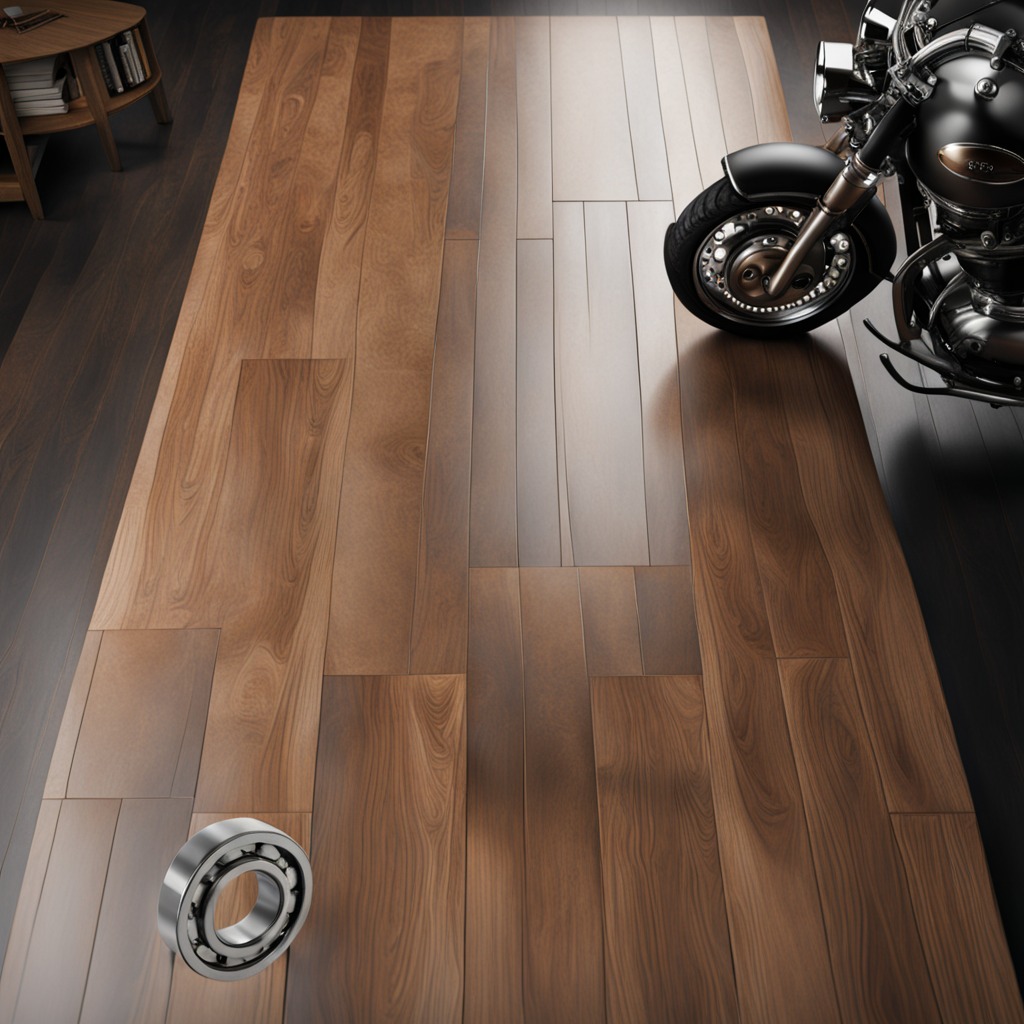
A metal ball bearing lies on the oil-spilled wooden table in a vintage motorcycle garage.